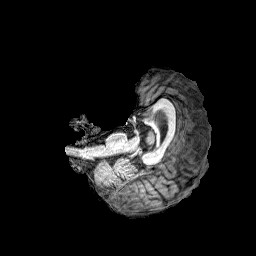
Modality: T1w
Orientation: axial
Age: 68
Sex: female
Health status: healthy